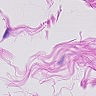
Metastatic tissue present: no